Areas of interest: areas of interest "Universal Animation Play Valley"
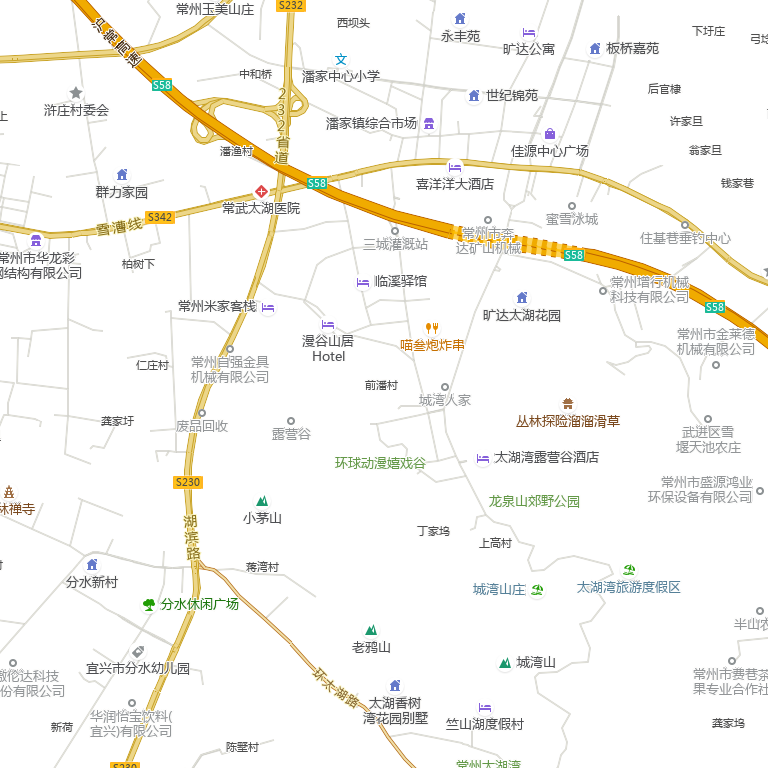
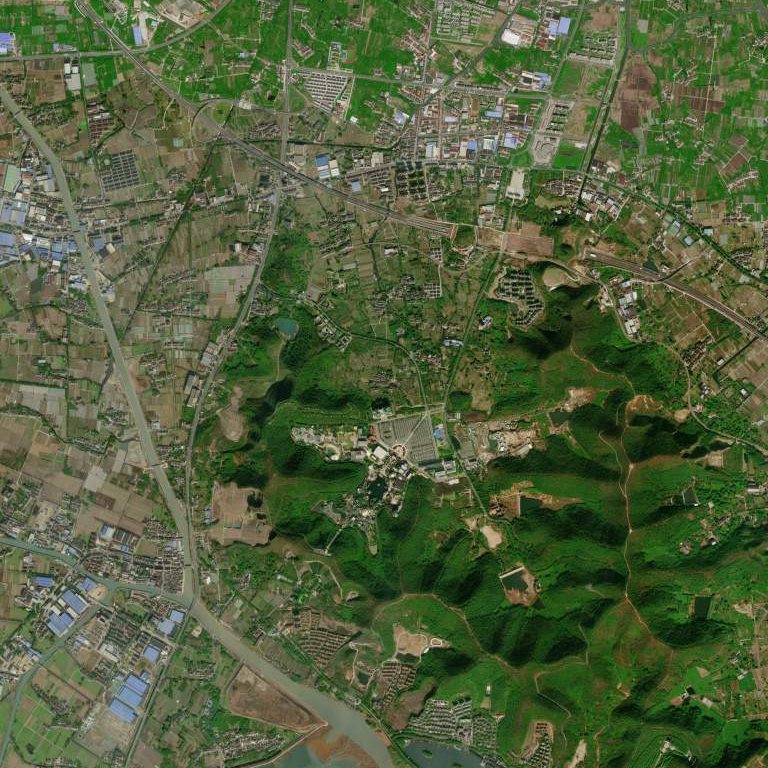